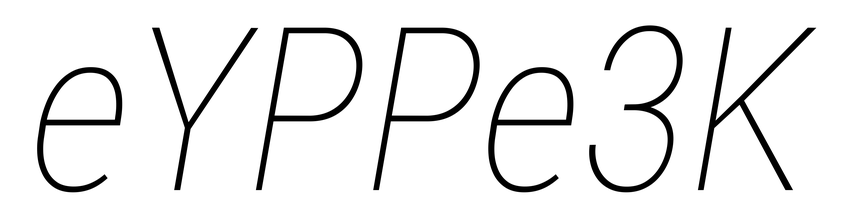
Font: Roboto-Italic_Condensed_Thin_Italic